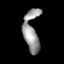
Tissue: lung
Cell type: T cells
Senescence score: 0.1477
Nuclear area (px): 614
Mean DAPI intensity: 148.814